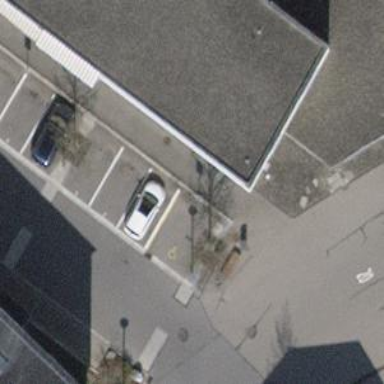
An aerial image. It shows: Parking space designated for disabled individuals.